Question:
Do you know any rounded corners tab like this one that I can download? Or how can I create a tab like that? Do the use of images in the tab menus are required or not? I used the:
'''
-moz-border-radius-topleft: 5px;
-moz-border-radius-topright: 5px;
border-top-left-radius:5px;
border-top-right-radius:5px;
'''
but it is not perfect. Do you know any helpful links/tutorials about rounded corner tab?
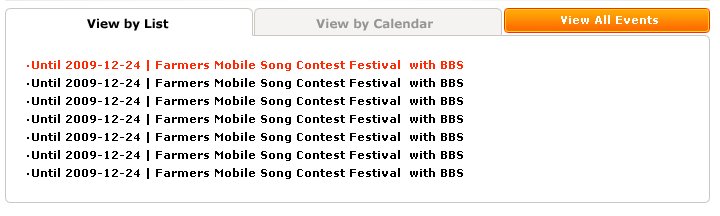
Answer: The best-looking rounded corners are always going to be those done using an image. Anything else is the browser's best attempt, which may not be what you want. It's also far easier to just use images.
You just need a small image for each corner, and another tileable set of images for the rest of the border. Plug it all into CSS classes and you're good to go.